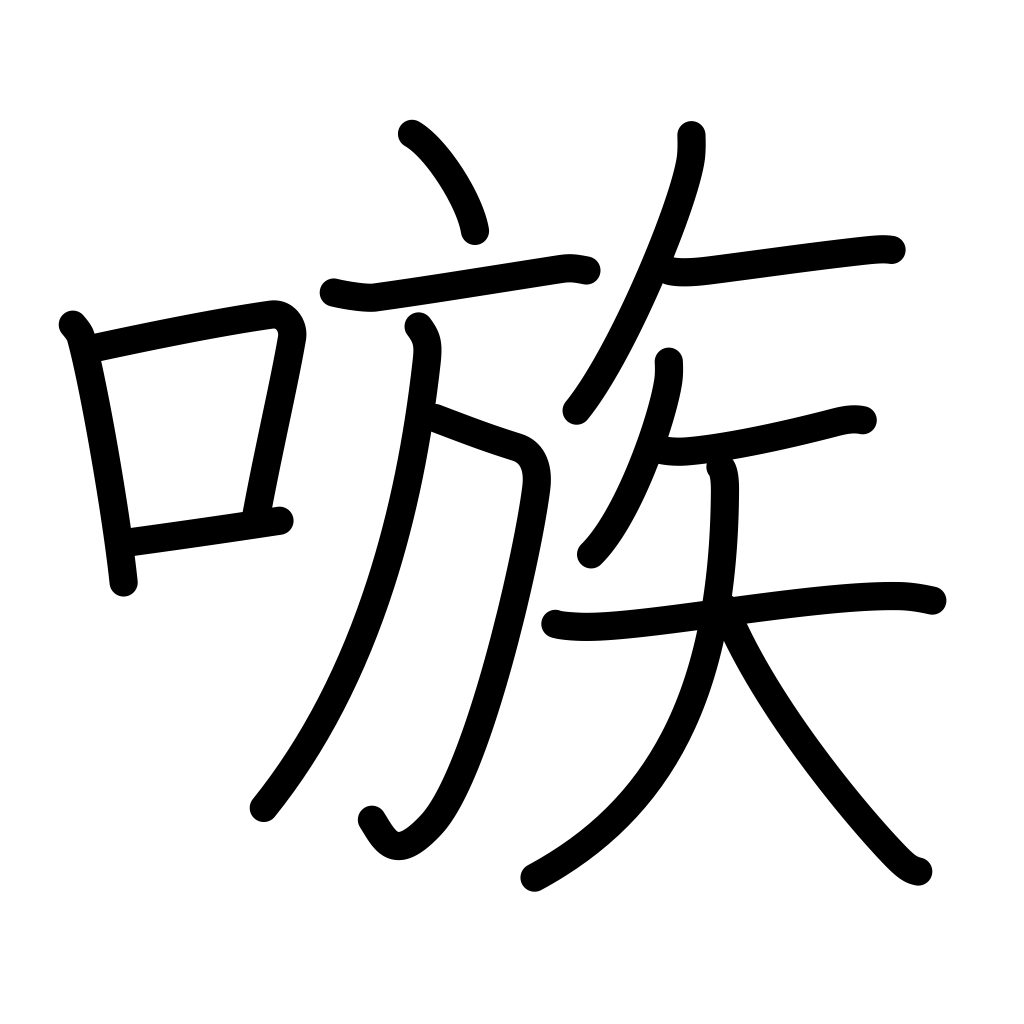
Meaning: sic'em, egg on, instigate